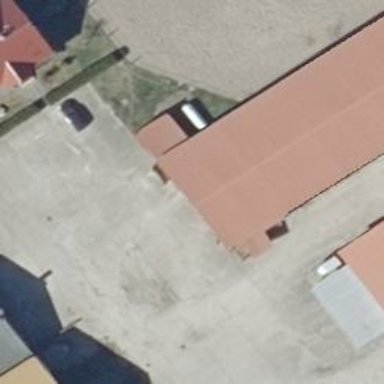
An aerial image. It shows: Stables for equestrian sports.